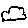
Label: cloud